Chest X-ray:
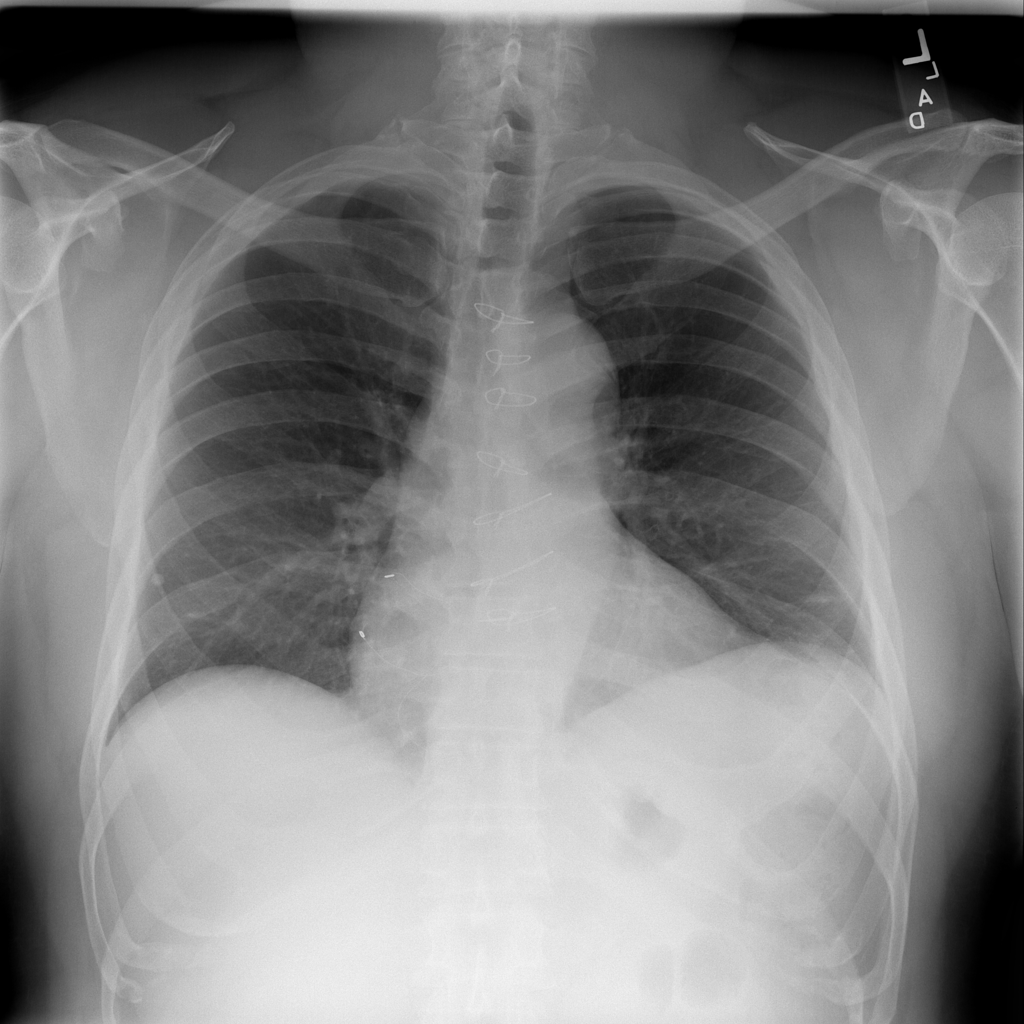
Findings: Calcification, Fibrosis
No abnormal finding: no